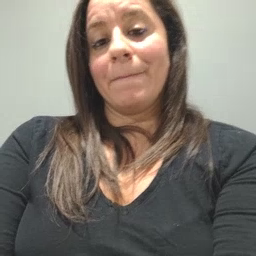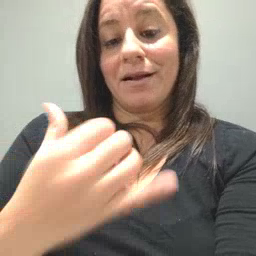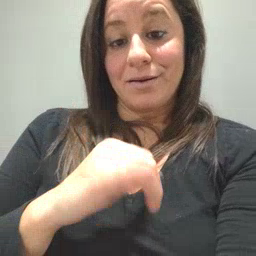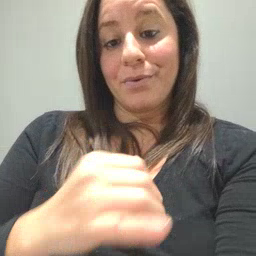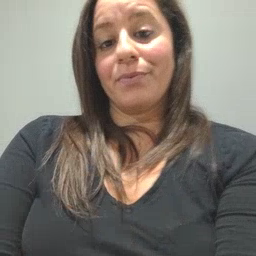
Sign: yellow